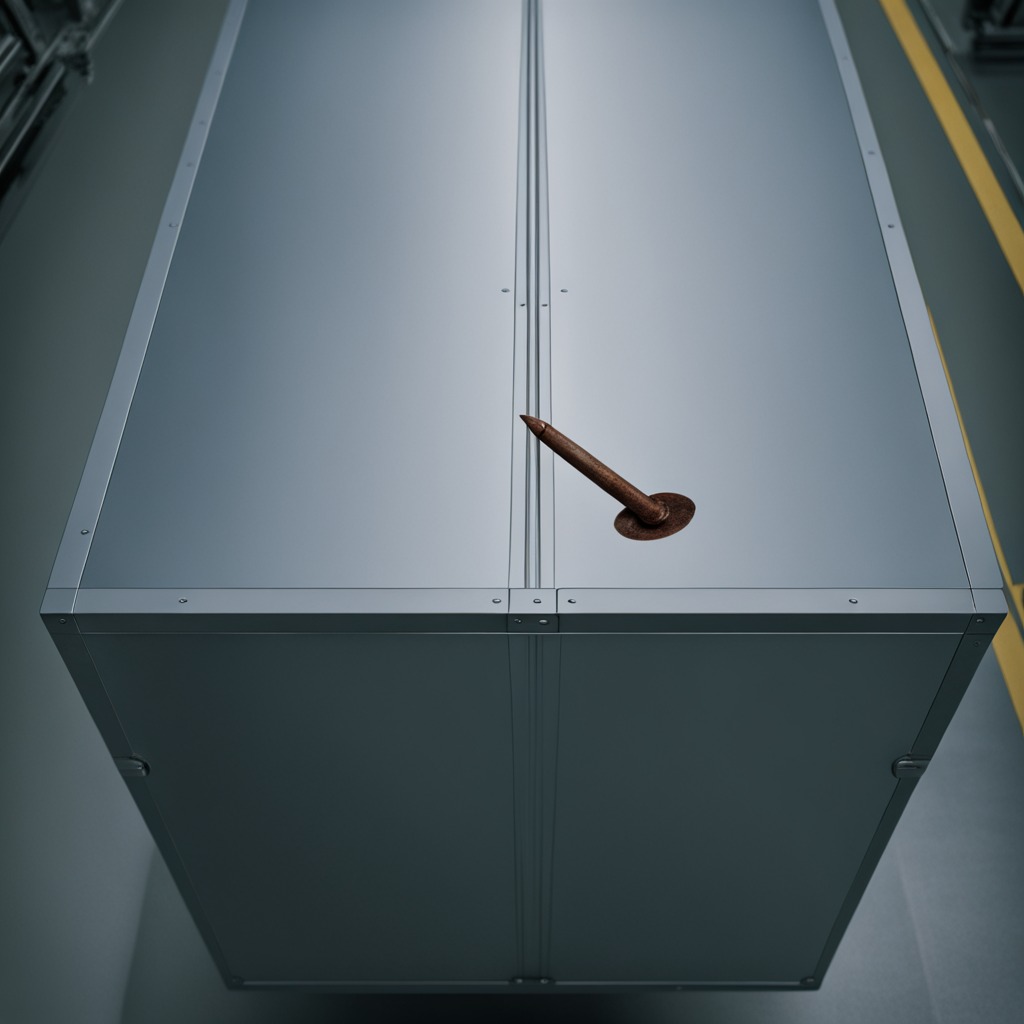
An iron nail is lying on the toolbox surface in an airplane hangar workshop 8K.